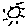
Label: sun